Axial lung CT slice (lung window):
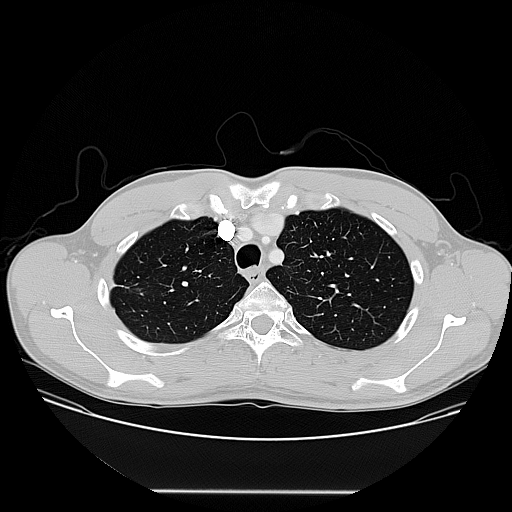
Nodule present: no